Interaction volume radius: 5 \u00c5
Interaction volume height: 20 \u00c5
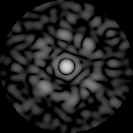
Disorder parameter: 0.709